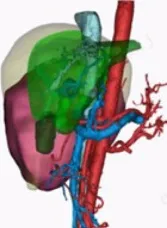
3D visualization pictures. (A-F) 3D visualization clearly reconstructed the hepatic vein, hepatic artery, portal vein, and tumor feeding artery. The 3D visualization pictures from different angles are presented.
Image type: radiology (ct)